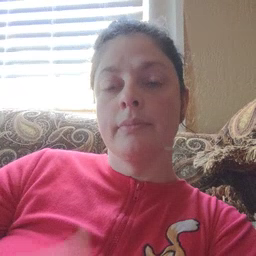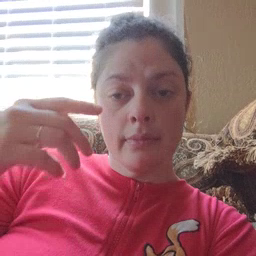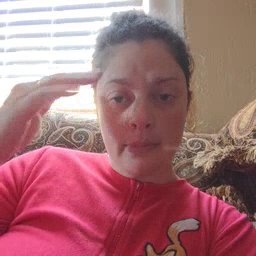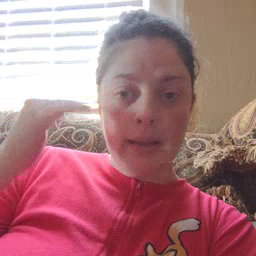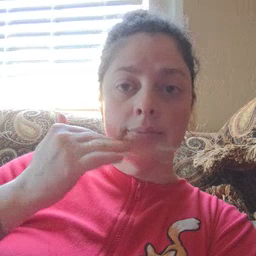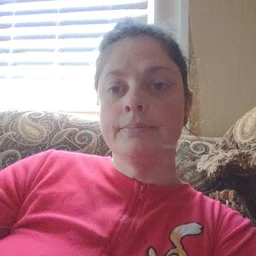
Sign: head